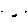
Label: smiley face